Field crop: tomato
Growth stage: 1
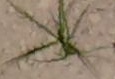
Species: cyperus